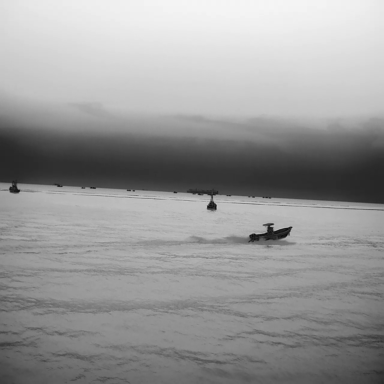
There are two sailboats in the infrared image.